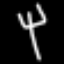
Label: fork